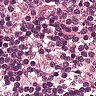
Metastatic tissue present: no